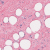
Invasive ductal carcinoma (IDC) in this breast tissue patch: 0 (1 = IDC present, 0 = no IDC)